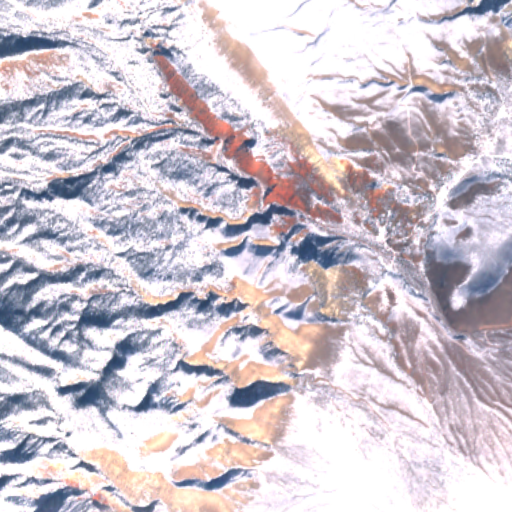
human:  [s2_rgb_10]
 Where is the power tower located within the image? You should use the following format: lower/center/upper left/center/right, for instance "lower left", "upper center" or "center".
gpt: The power tower is located in the right of the image.
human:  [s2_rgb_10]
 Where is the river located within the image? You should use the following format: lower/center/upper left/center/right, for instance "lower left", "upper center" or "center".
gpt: The river is located in the lower right of the image.
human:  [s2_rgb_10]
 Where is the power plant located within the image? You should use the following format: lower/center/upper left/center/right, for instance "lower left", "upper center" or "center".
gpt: There is no power plant in the image.